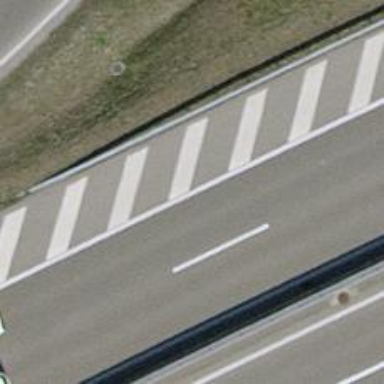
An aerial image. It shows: Asphalt motorway.